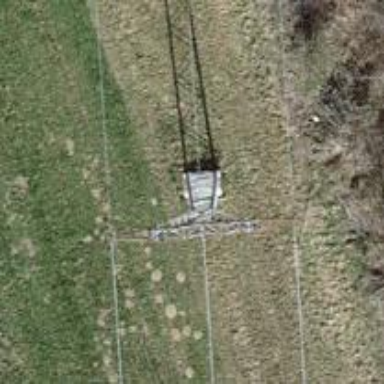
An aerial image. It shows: Power tower.